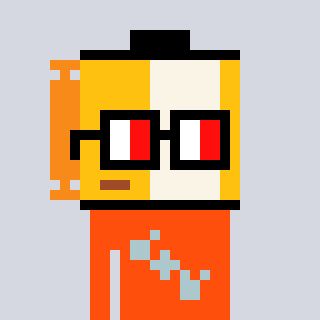
a pixel art character with square glasses with black frames and red eyes, a film roll-shaped head and a orange-colored body on a cool background